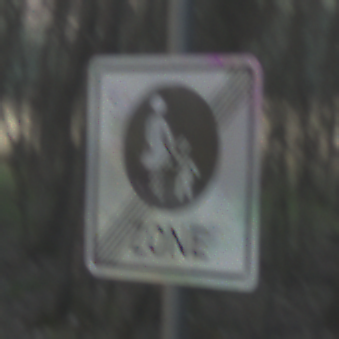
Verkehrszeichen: EndeFussgaengerzone
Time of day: SunriseSunset
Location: Outdoor (Nature)
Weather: Clear
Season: Winter
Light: Natural